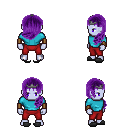
a pixel art fantasy rpg character, male body template, dark elf, purple skin, teal long-sleeve shirt, red pants, purple left-swept hairstyle, iron tiara, leather bracers, gray slippers, four views (front, back, left, right), 2x2 character sprite sheet, small pixel art, hard edges, no anti-aliasing